Question: On a Java portal you can have portlets that include data provided by other applications. We want to replace our existing Java portal with a Django application, which means duplicating the Java portal's ability to display portlets. The two Sun specifications in question that we want to duplicate are JSR168 and JSR286.
I need a cPython solution. Not Jython or Java. Nothing against those tools, we just don't use them. For the record, the Jython based <URL> does the opposite of what we are aiming to do.
Also, I suspect this question has been caused by a misunderstanding on our part of how the JSR168/JSR286 specification works. I that JSR168/JSR286 is an arcane protocol for communicating some sort of content between separate applications, but in the Java world that tends to be done by other methods such as SOAP. Instead, the issue might be that these protocols are simply definitions of how to display content objects in views. If all we have to do is handle SOAP calls and display data, then this whole question is moot.
Simple architecture image below of what we we want to do:

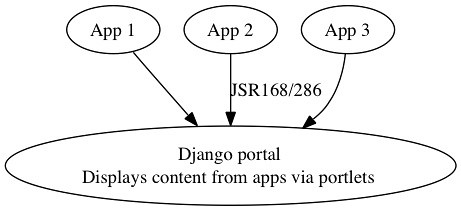
Answer: I'm not sure you can do this. From JSR 168:

If I understand correctly, you want the Django application to take the place of the existing "Java Portal/Portlet Container" in the diagram. Unfortunately, the interface between the portlet container and the individual portlets is using in-memory API calls, not as a Web service. There's no easy URL-like interface where you can call into the Java piece to get a chunk of HTML which you then incorporate into a Django-served page.
JSR 286 is an update and while it refines the mechanisms for communicating between portlets, as well as serving resources from portlets, it doesn't really change the above model radically.
I'm not saying it couldn't be done - just that there's no easy, standard way to do it.